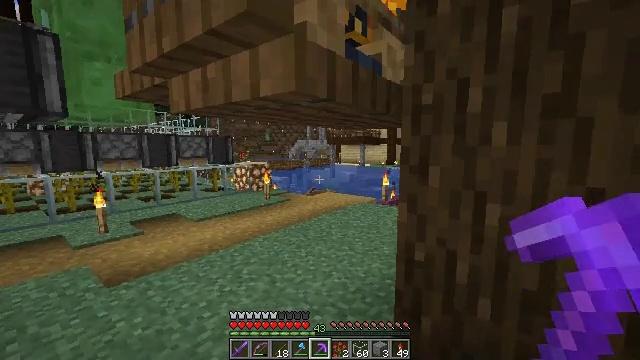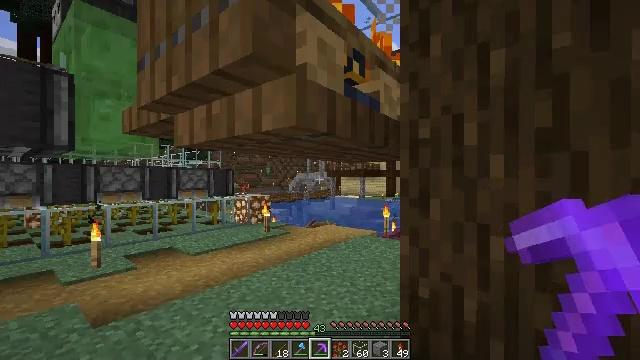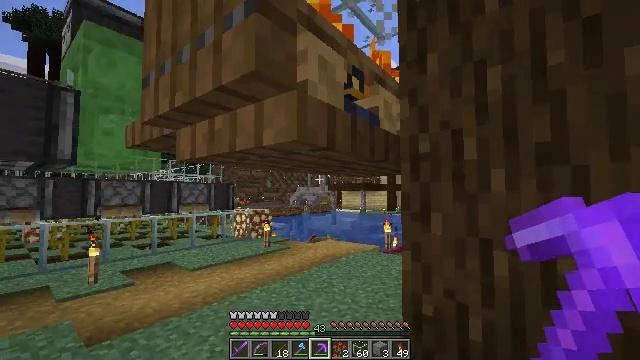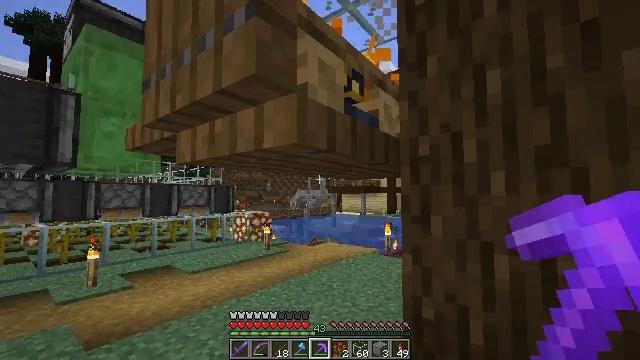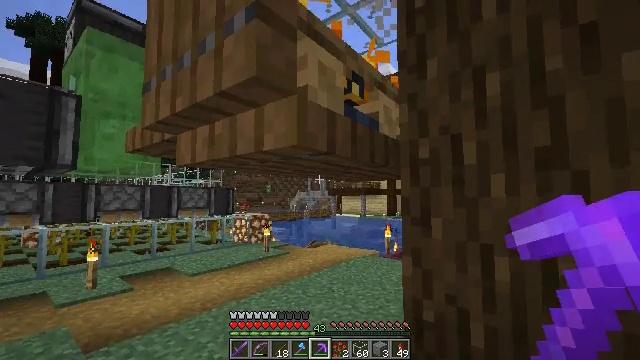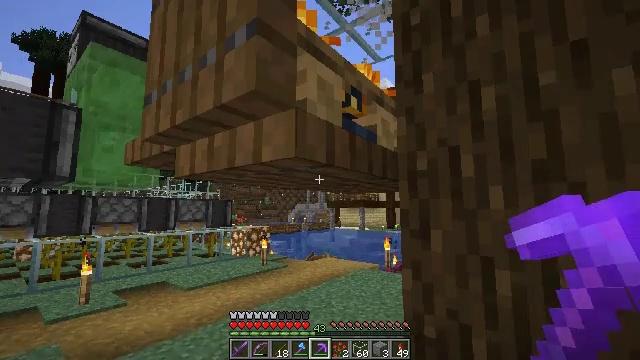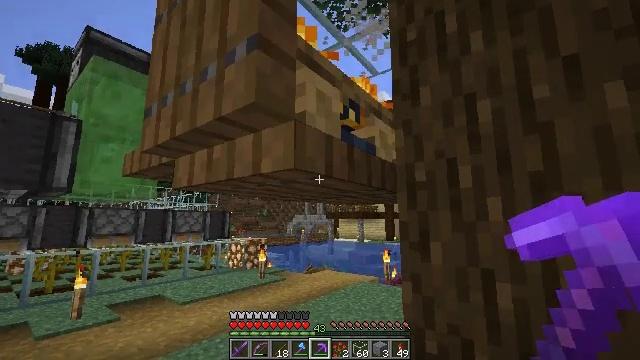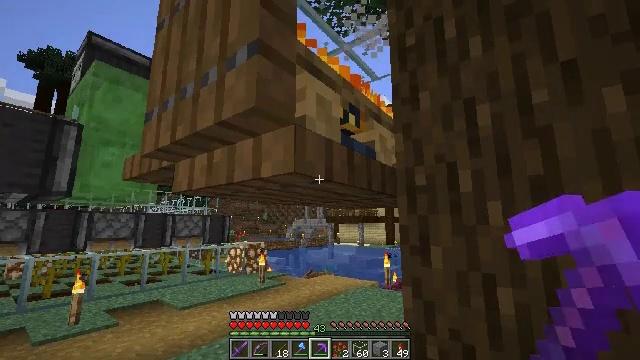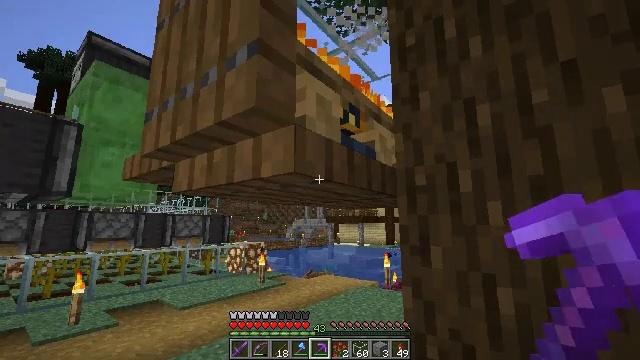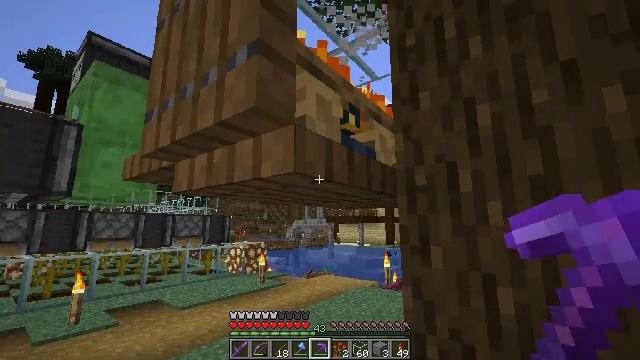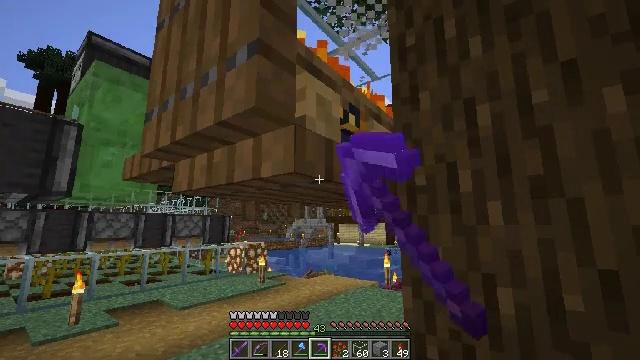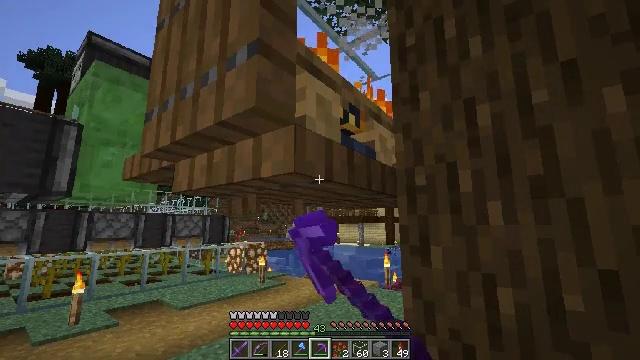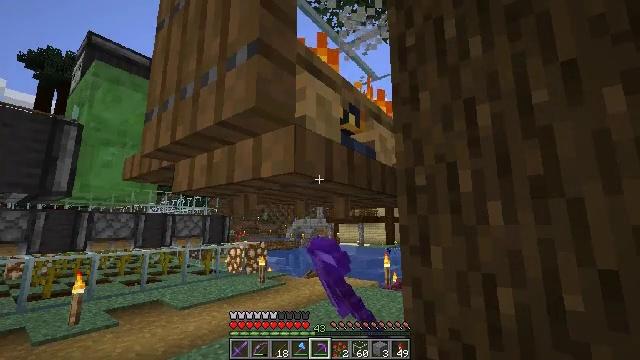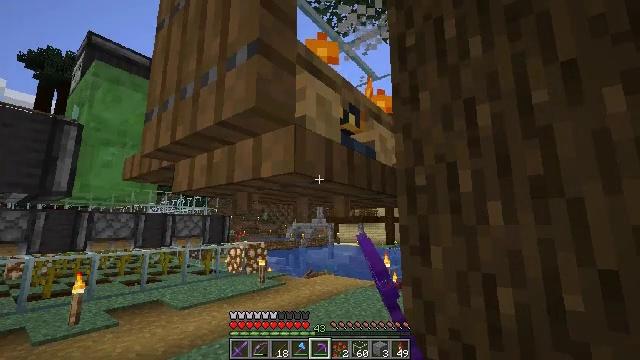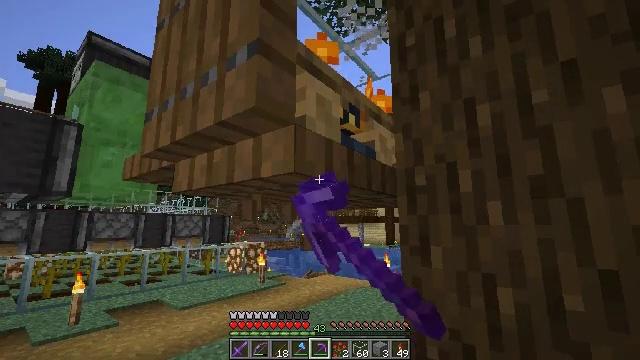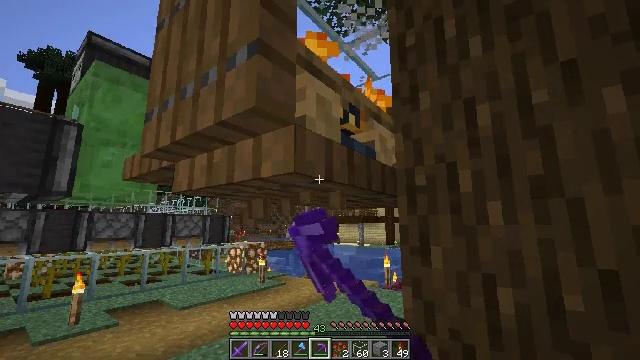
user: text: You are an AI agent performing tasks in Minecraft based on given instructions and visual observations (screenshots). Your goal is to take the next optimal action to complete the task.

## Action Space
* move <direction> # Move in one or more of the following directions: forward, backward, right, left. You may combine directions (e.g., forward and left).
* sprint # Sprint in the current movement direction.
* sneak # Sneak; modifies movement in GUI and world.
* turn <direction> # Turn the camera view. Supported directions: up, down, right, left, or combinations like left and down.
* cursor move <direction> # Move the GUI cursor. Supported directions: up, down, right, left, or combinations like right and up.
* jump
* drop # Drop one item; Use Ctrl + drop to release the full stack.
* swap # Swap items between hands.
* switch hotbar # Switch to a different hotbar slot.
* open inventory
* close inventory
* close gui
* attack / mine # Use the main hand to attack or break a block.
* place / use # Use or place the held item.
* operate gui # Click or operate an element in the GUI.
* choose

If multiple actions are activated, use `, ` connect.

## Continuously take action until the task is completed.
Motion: motion action
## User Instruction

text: Destroy the spruce trapdoor to collect it.
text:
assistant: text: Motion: turn up
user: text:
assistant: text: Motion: turn up
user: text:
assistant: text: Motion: no_op
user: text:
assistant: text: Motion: no_op
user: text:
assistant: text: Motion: turn up
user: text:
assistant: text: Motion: turn up
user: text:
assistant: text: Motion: no_op
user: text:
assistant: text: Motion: no_op
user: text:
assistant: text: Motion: attack / mine
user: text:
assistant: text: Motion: attack / mine
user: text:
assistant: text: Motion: attack / mine
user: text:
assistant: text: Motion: attack / mine
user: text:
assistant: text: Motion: attack / mine
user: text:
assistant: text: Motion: attack / mine
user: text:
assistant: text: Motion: attack / mine
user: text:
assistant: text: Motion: attack / mine
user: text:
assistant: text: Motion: attack / mine
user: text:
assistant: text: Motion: turn up
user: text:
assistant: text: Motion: no_op
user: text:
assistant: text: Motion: no_op
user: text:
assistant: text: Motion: no_op
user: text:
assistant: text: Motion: no_op
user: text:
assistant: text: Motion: no_op
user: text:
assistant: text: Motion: no_op
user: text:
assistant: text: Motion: no_op
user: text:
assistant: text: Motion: no_op
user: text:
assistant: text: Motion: no_op
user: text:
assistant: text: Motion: no_op
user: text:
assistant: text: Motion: no_op
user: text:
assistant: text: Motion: no_op